Interaction volume radius: 5 \u00c5
Interaction volume height: 10 \u00c5
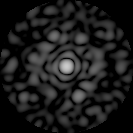
Disorder parameter: 0.8524